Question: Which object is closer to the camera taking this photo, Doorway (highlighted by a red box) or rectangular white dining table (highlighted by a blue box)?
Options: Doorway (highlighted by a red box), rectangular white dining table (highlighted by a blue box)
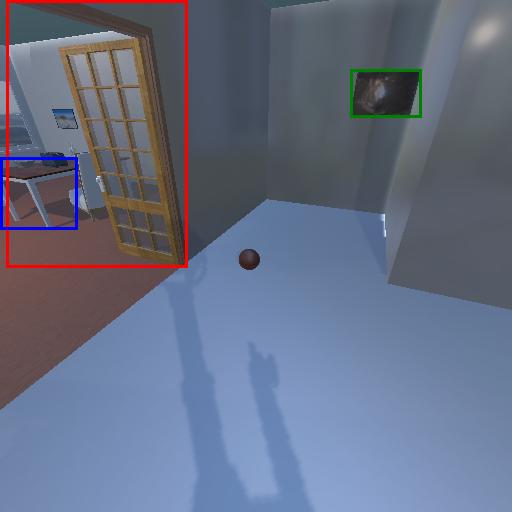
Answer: Doorway (highlighted by a red box)